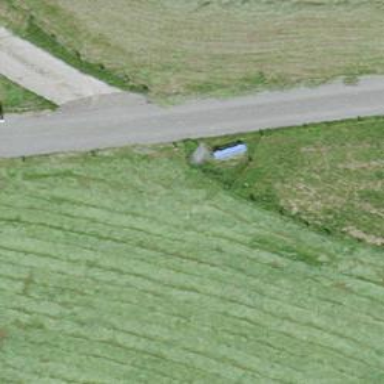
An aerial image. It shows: Bench for seating.